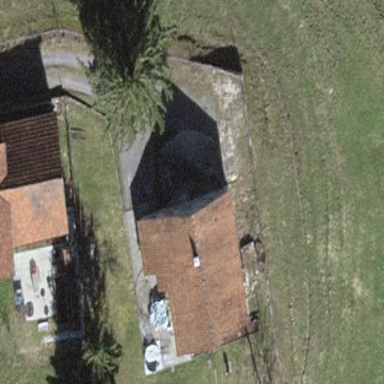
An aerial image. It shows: Simple and straightforward house.